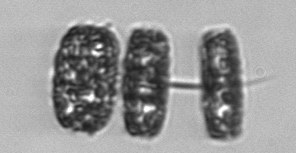
Label: Thalassiosira